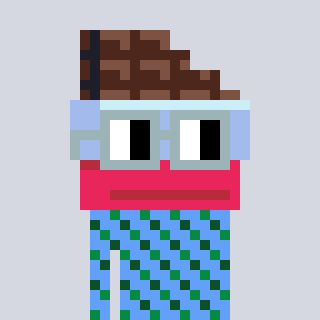
a pixel art character with square dark gray glasses, a chocolate-shaped head and a blue-colored body on a cool background